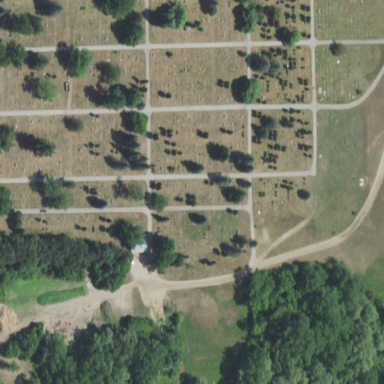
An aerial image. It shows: Cemetery.